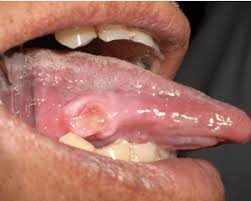
Condition: Mouth Ulcer